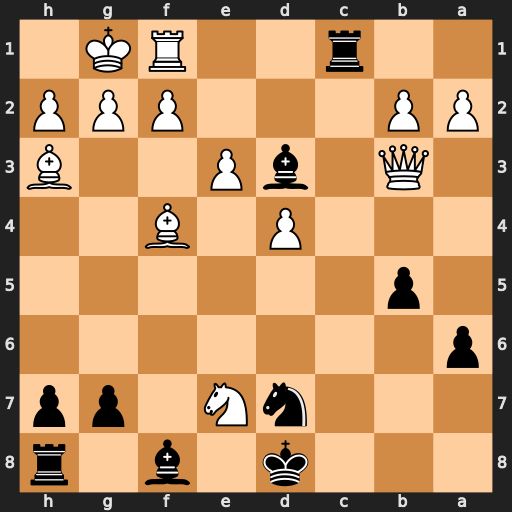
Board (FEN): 3k1b1r/3nN1pp/p7/1p6/3P1B2/1Q1bP2B/PP3PPP/2r2RK1
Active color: b
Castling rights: -
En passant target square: -
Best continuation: Rxf1#